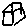
Label: house